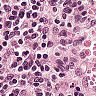
Metastatic tissue present: no